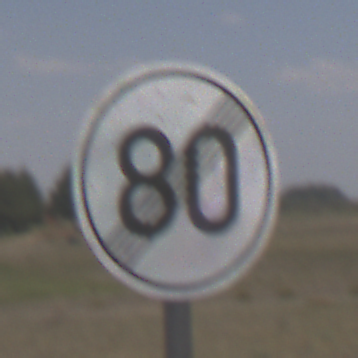
Verkehrszeichen: EndeGeschwindigkeit80
Umgebung: Outdoor, Nature
Tageszeit: Midday
Wetter: PartlyCloudy
Licht: Natural
Jahreszeit: NotSpecified
Kontrast: HighContrast